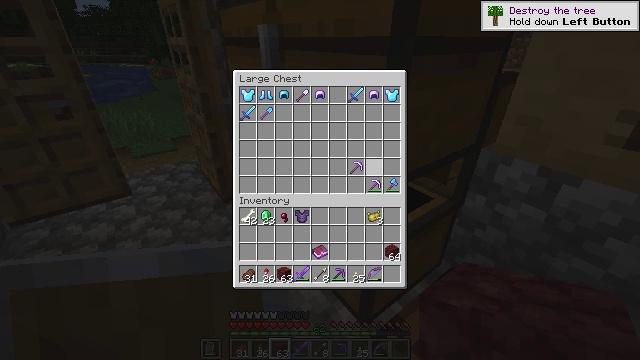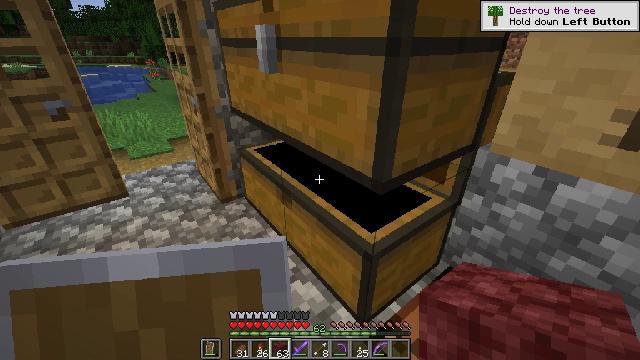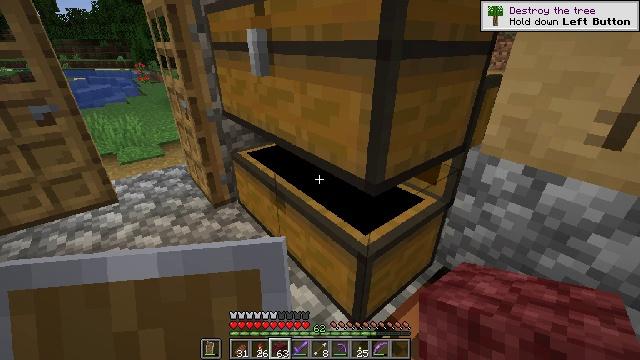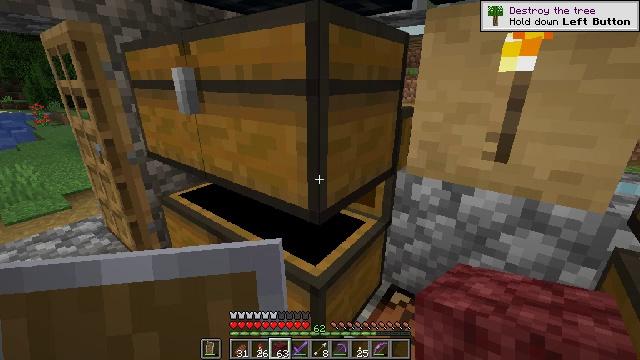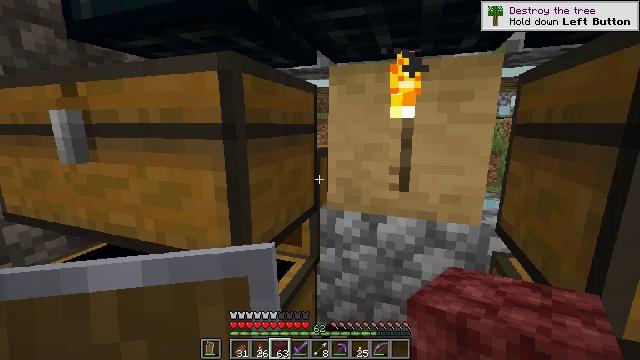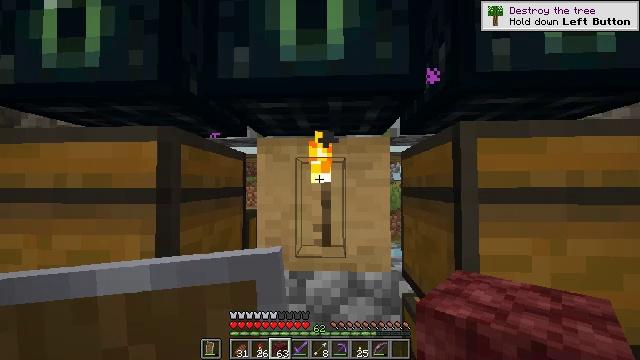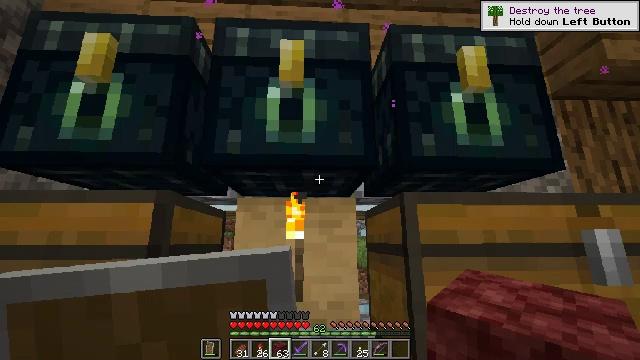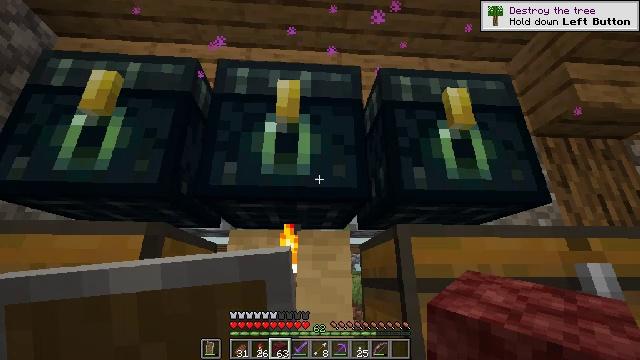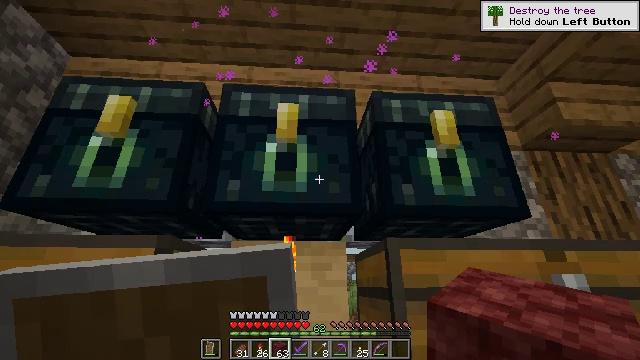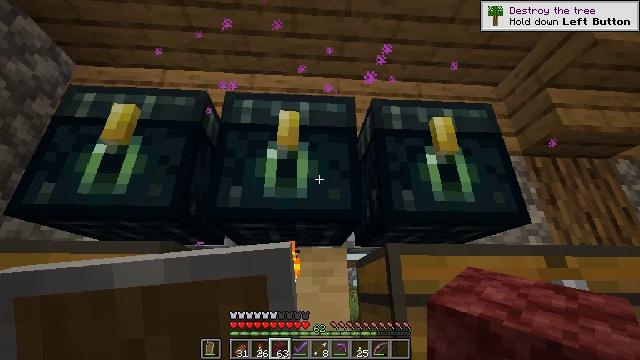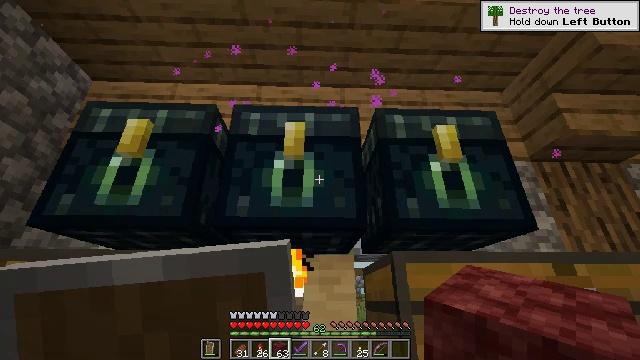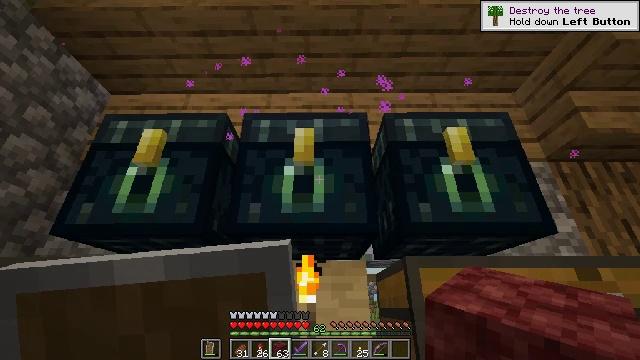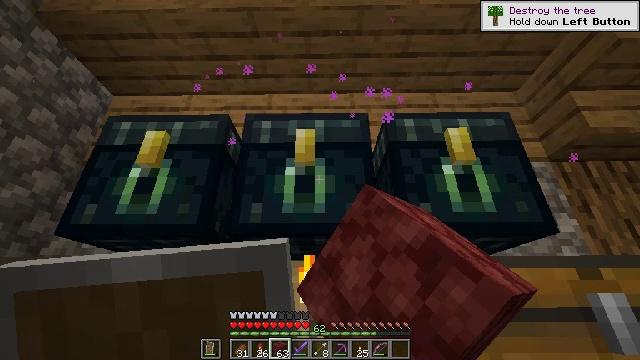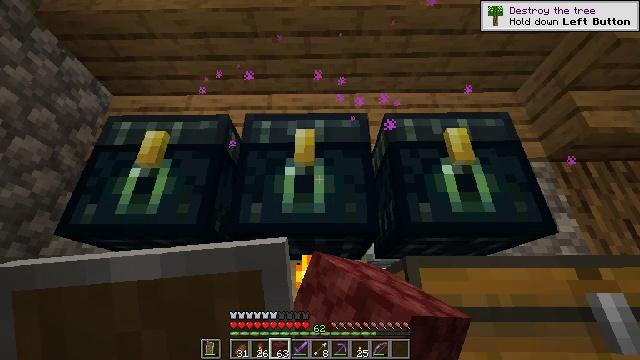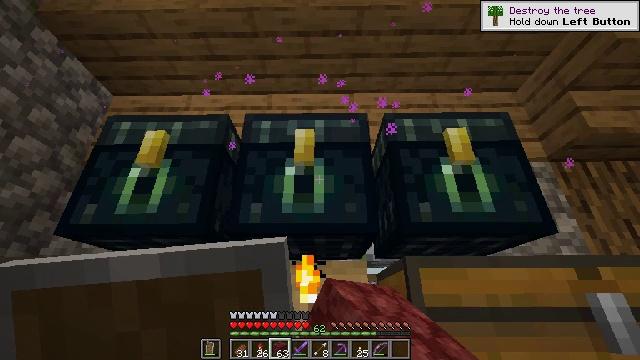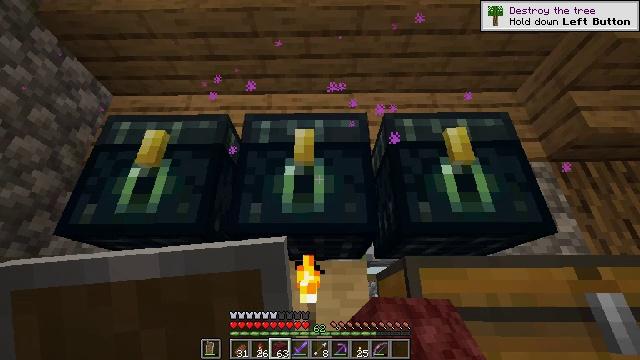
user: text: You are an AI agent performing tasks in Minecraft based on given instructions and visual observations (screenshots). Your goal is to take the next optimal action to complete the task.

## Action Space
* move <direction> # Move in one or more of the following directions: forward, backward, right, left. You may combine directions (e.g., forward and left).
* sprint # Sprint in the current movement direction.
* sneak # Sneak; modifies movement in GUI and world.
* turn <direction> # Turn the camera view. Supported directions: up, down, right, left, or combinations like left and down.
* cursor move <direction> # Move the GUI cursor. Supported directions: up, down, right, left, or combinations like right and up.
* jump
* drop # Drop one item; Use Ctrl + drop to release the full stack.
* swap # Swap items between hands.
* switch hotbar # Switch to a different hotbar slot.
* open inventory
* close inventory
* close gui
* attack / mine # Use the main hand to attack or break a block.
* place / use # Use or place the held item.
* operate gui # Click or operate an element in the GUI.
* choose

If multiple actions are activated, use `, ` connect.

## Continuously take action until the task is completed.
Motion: motion action
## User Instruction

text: Interact with the crafting table to create a slime block.
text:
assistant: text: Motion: open inventory
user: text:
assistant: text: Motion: turn right, open inventory
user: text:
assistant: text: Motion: turn right and up
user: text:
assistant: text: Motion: move back, turn right and up
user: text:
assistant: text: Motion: move back, turn right and up
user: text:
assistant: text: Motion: move back, turn right and up
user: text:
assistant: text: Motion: turn right and up
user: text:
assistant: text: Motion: turn up
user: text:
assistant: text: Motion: turn up
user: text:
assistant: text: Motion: turn left and up
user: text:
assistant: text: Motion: turn left and up, use / place
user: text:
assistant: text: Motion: use / place
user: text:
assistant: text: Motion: use / place
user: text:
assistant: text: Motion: no_op
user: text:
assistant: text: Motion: no_op
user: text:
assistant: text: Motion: no_op
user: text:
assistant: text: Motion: no_op
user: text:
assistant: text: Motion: no_op
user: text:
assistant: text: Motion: no_op
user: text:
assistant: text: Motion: no_op
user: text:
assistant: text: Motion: turn right and up
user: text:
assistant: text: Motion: sneak, turn up
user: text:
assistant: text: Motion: sneak, turn left
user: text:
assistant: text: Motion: sneak, turn left
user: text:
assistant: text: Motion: sneak, turn left
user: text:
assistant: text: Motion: sneak, turn left
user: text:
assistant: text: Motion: sneak
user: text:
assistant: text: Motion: sneak
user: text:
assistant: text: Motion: sneak
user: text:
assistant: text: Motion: sneak